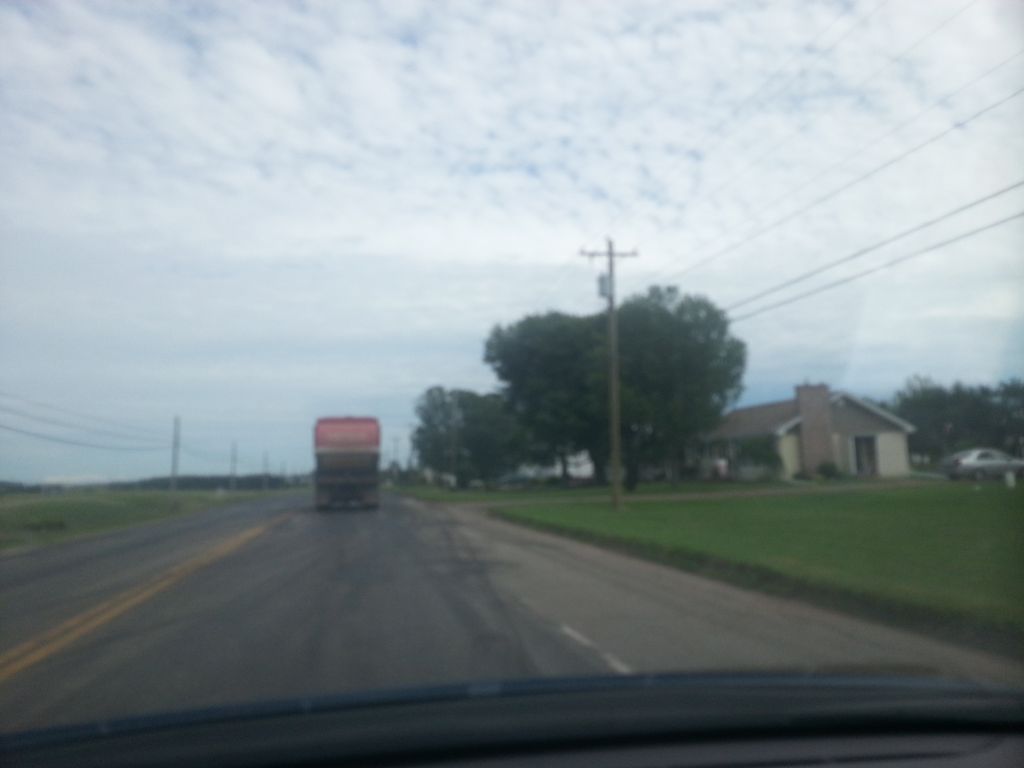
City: charlottetown